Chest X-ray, PA view. Patient: 69 years old, sex M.
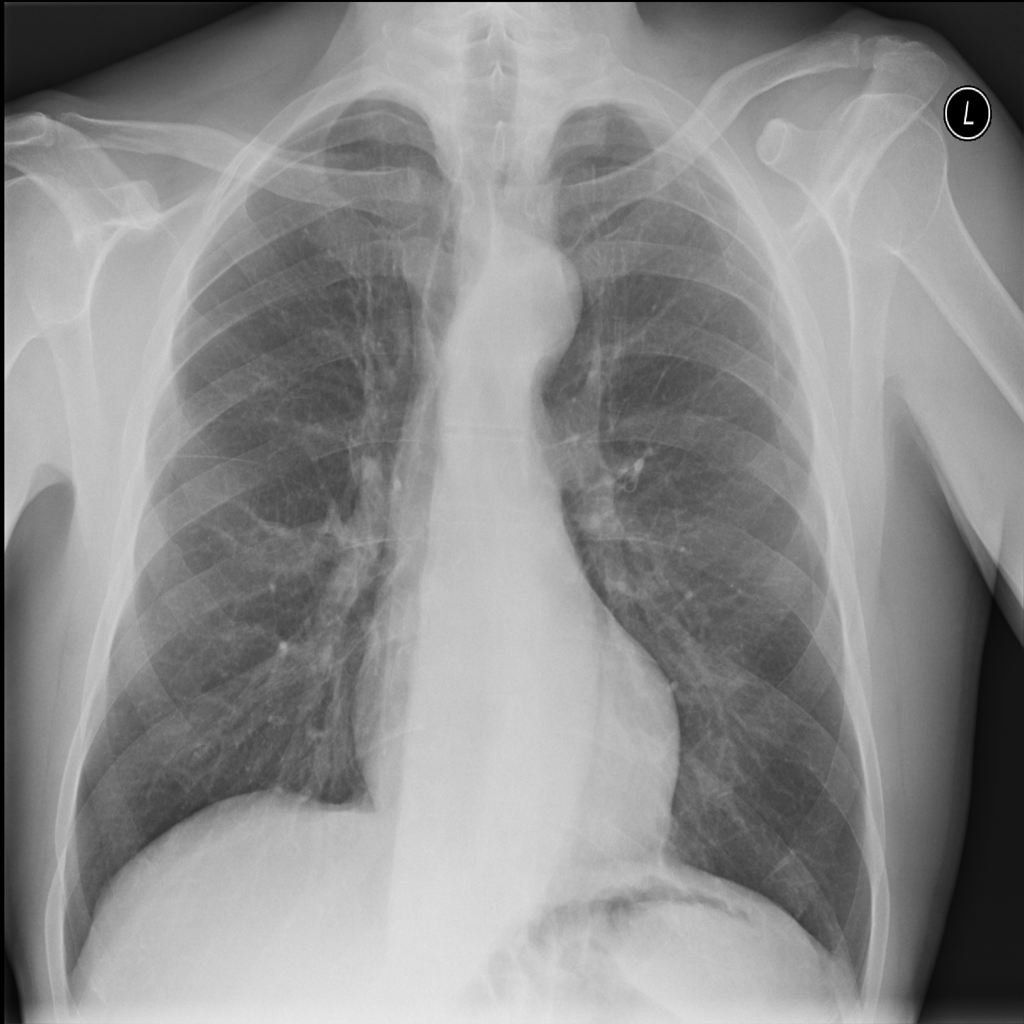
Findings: No Finding